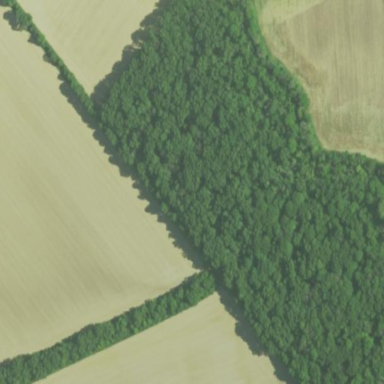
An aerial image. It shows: Serene woodland landscape.